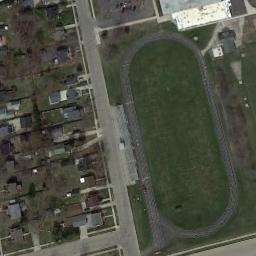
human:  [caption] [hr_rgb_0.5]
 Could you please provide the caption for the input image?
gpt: The track in the field is not colored .

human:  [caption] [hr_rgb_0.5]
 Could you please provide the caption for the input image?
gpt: There are many buildings next to the ground track field .

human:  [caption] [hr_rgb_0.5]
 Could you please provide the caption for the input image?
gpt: The ground track field is next to some houses arranged neatly .

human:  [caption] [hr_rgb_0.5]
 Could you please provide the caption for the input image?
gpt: The track and field is built on the lawn, A road away from the residential area, And there is a lot of vegetation around it .

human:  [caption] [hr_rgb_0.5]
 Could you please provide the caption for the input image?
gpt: There are many buildings beside the ground track field with a black track .